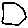
Label: hexagon